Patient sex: M
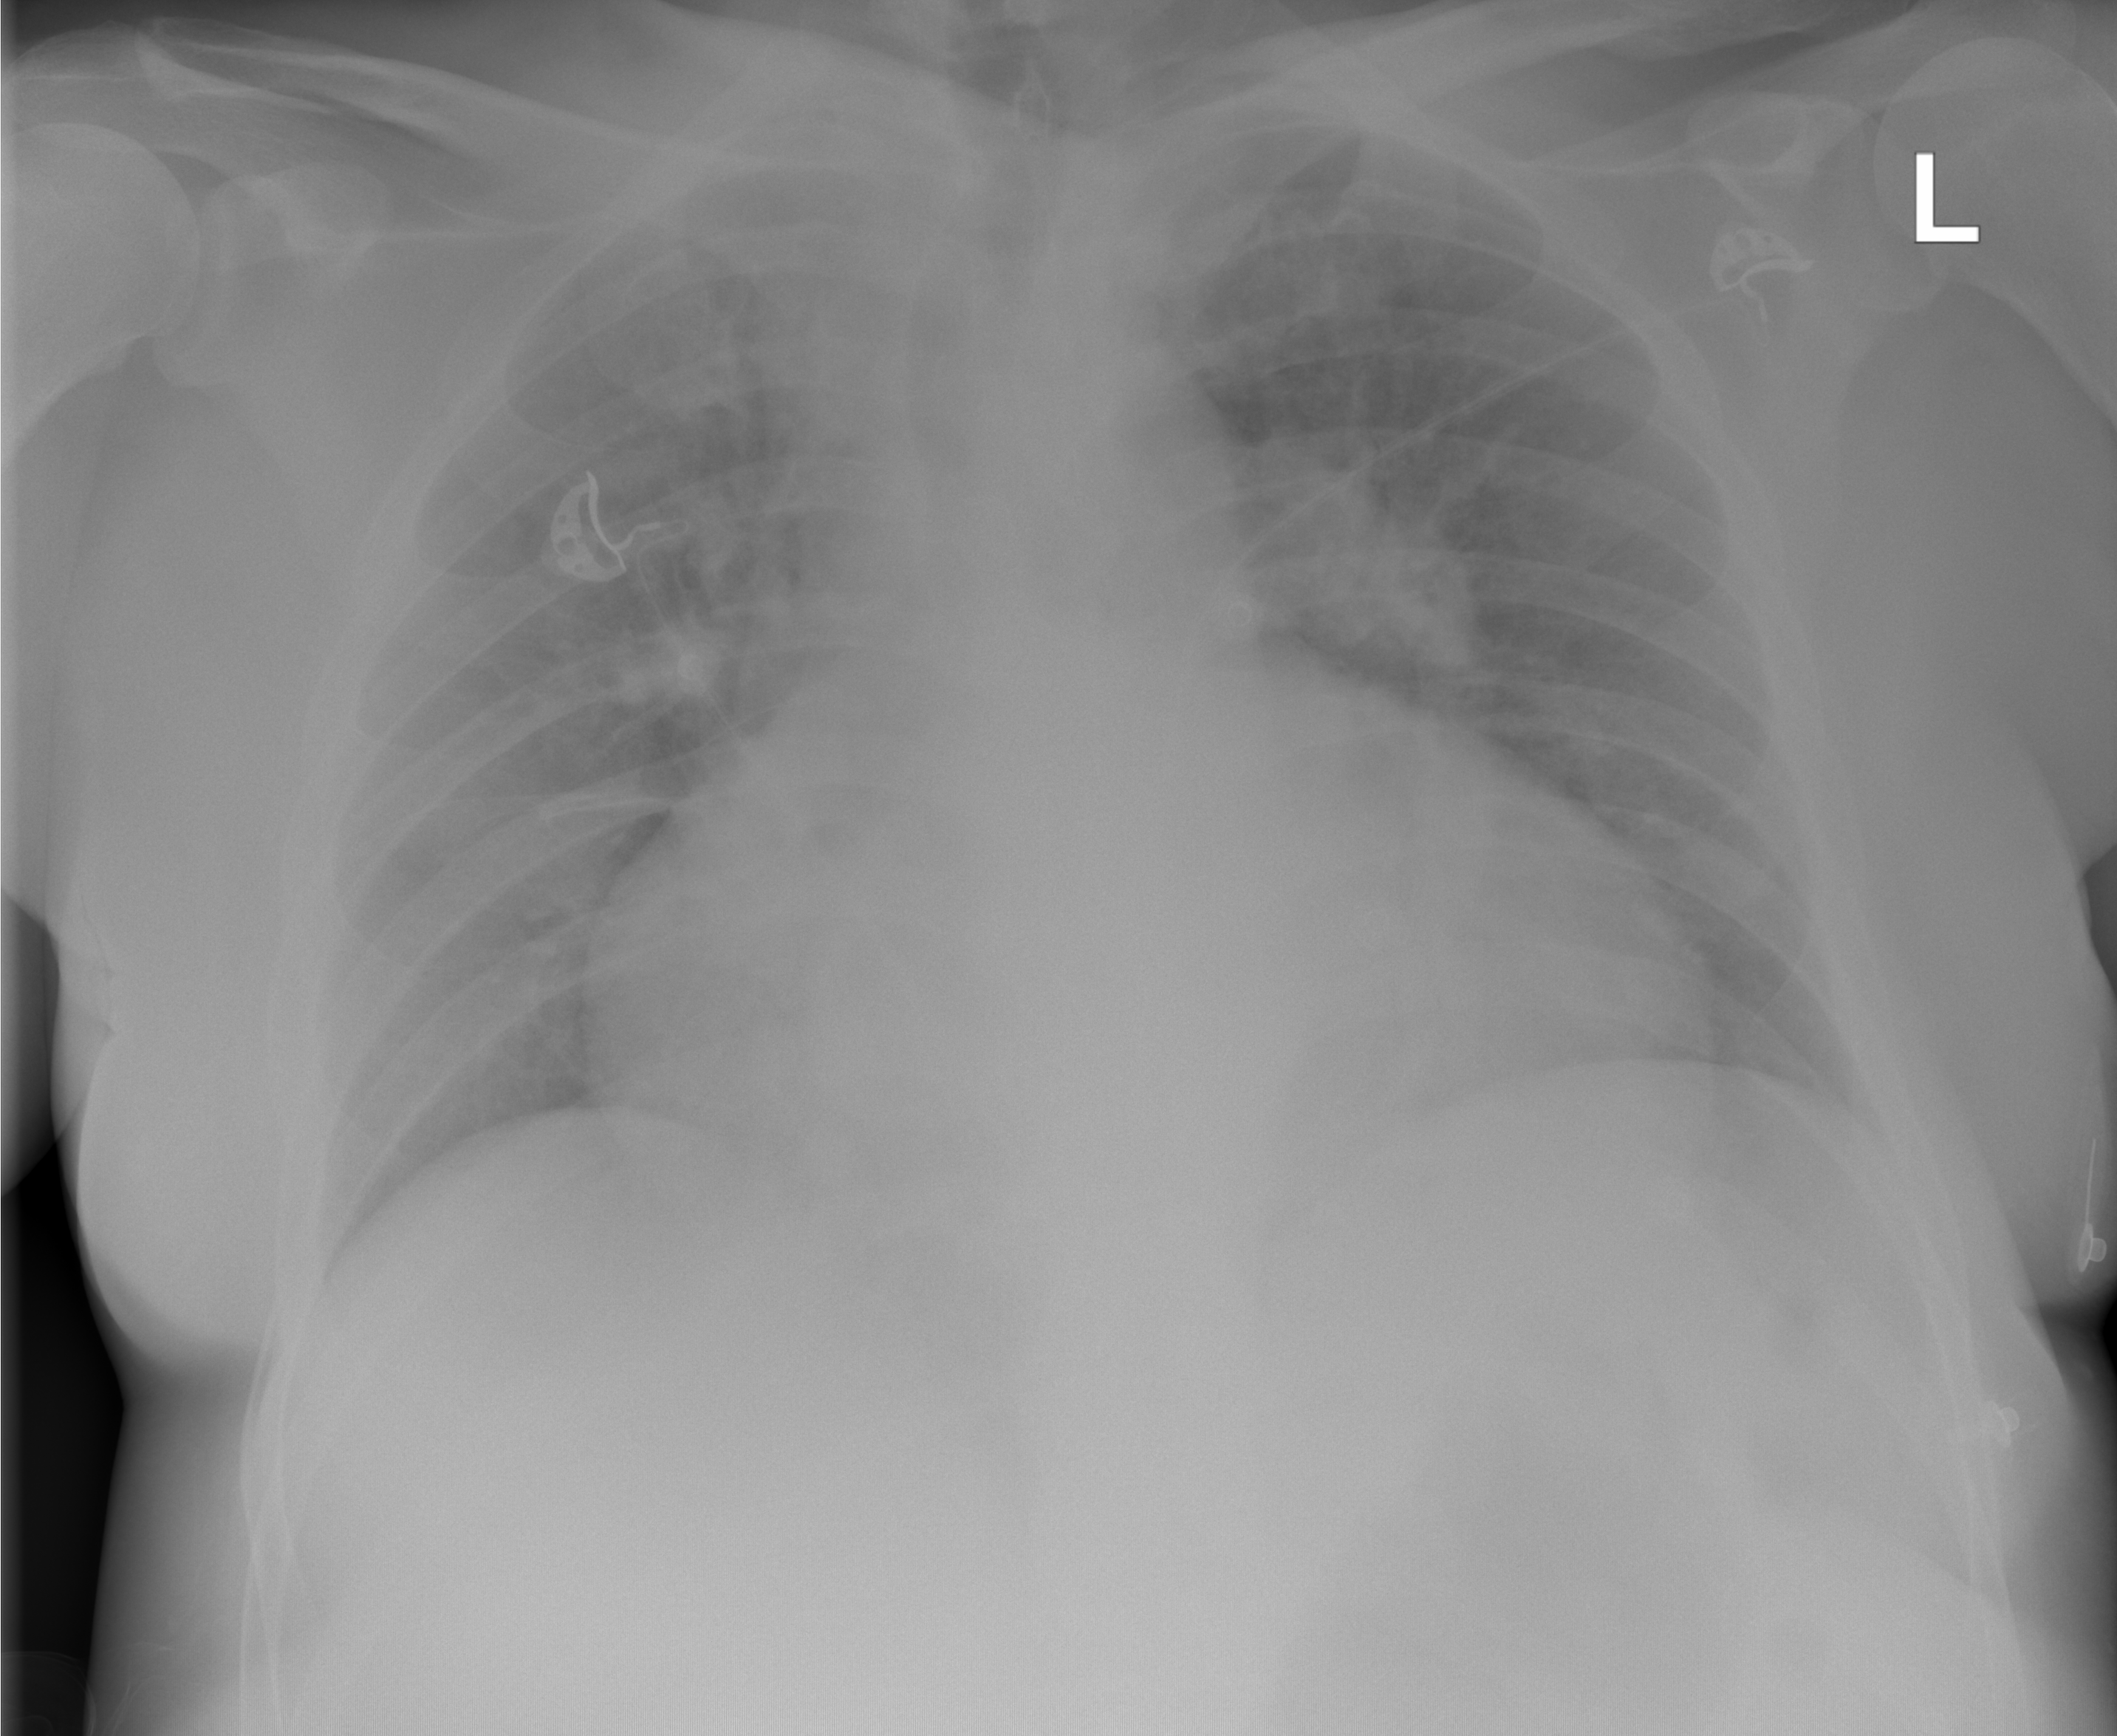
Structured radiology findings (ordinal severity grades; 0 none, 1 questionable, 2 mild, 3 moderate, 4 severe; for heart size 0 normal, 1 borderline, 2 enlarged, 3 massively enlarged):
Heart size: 3
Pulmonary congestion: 2
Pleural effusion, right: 0
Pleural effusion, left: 0
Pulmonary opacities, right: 2
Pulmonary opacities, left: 2
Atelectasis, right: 0
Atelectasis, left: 0